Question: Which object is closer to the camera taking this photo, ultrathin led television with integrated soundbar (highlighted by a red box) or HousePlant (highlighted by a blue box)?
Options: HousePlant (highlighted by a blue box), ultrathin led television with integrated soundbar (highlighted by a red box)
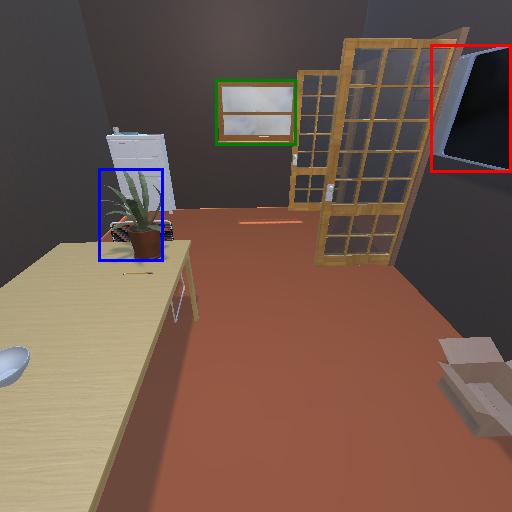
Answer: HousePlant (highlighted by a blue box)